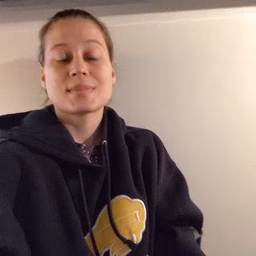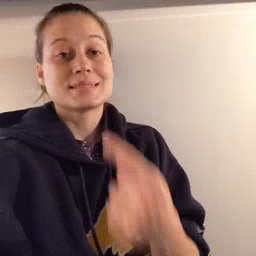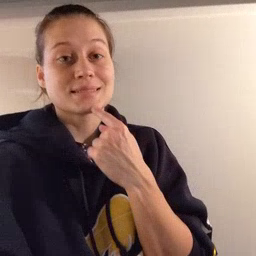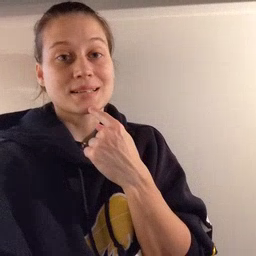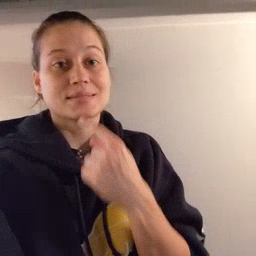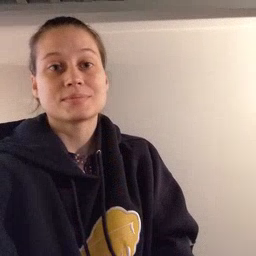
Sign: say